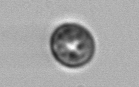
Label: Thalassiosira